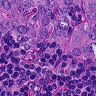
Metastatic tissue present: yes